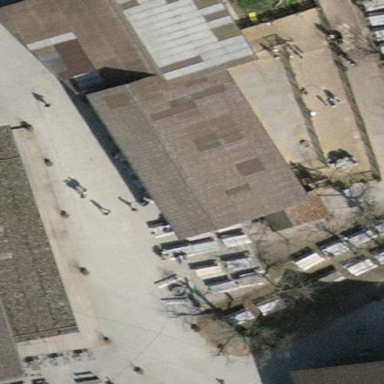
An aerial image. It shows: Farm auxiliary building.